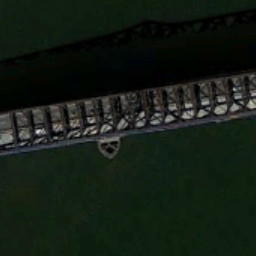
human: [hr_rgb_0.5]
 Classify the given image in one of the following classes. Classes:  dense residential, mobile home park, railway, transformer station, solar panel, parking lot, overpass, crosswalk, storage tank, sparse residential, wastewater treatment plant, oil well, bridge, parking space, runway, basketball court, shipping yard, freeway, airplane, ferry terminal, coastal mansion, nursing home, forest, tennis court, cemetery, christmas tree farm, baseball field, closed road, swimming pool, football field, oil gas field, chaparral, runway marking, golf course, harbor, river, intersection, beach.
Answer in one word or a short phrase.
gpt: bridge